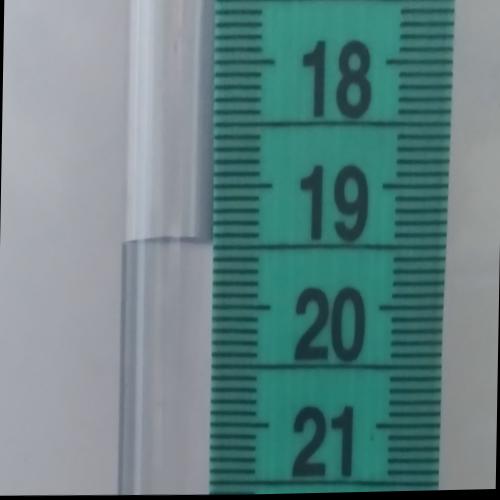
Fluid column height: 19.5 cm